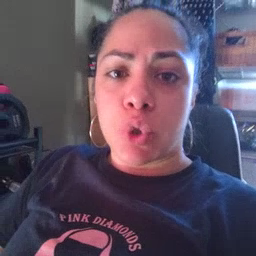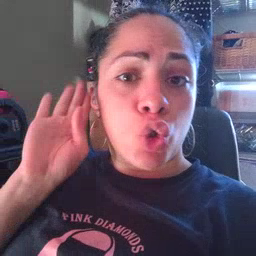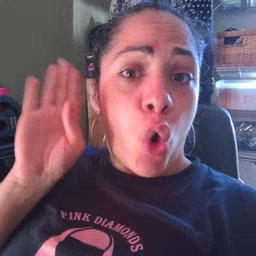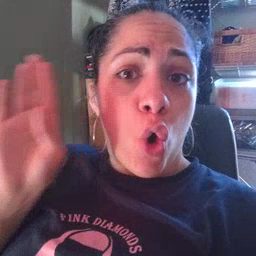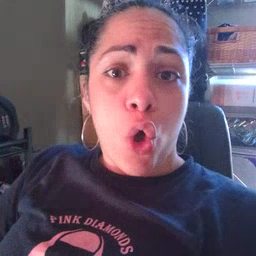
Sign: dog